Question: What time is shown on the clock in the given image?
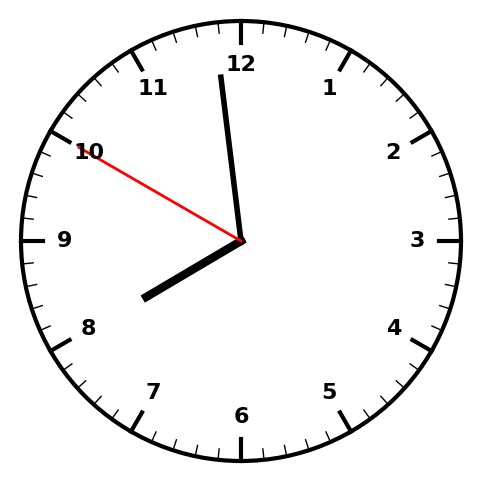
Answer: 07:58:50